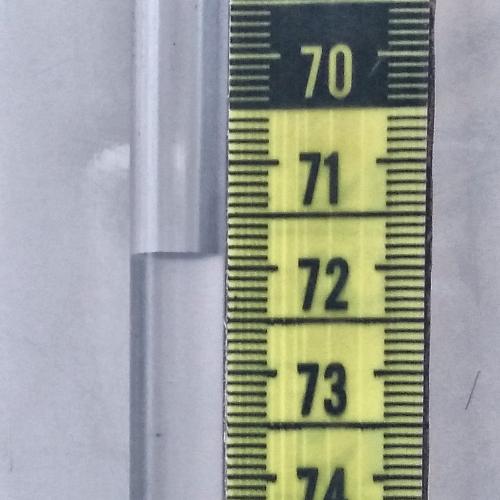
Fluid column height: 71.9 cm